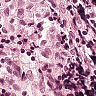
Metastatic tissue present: no